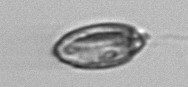
Label: Katodinium_or_Torodinium